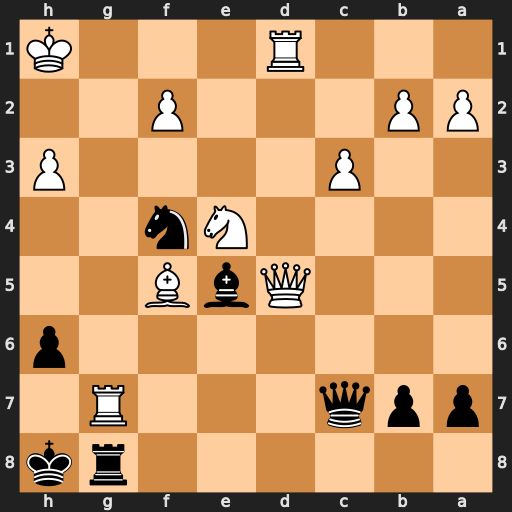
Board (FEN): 6rk/ppq3R1/7p/3QbB2/4Nn2/2P4P/PP3P2/3R3K
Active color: b
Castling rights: -
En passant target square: -
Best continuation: Qxg7 Qxg8+ Qxg8